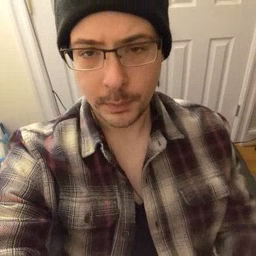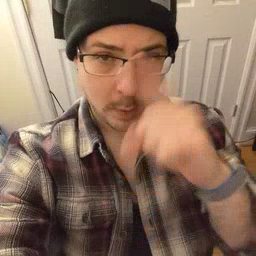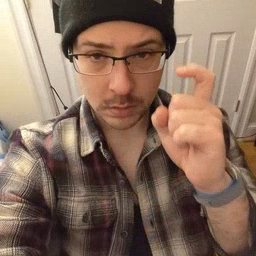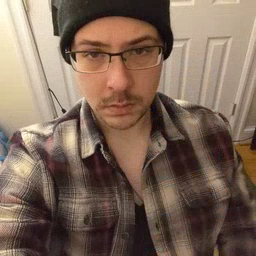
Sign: because